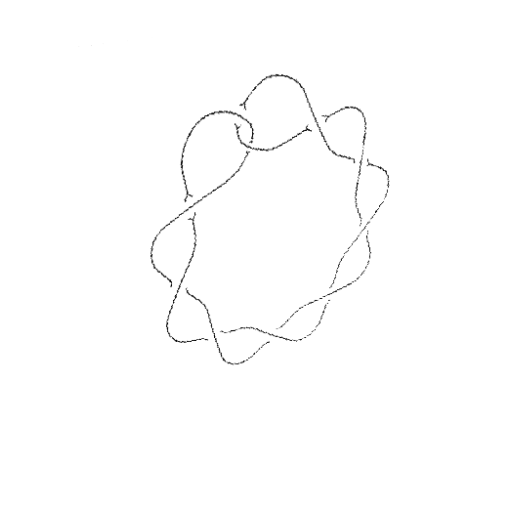
Crossing number: 10